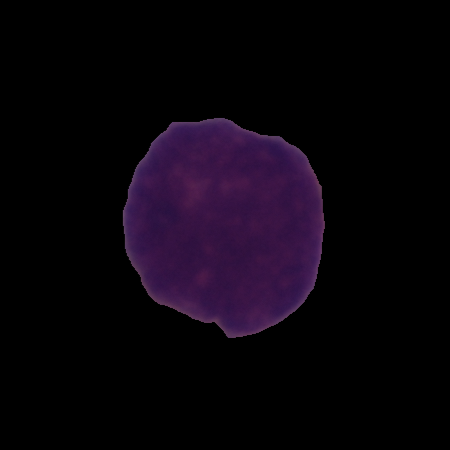
Label: cancer